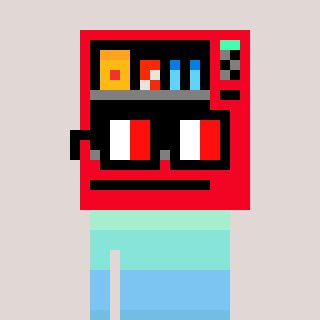
a pixel art character with square glasses with black frames and red eyes, a vending machine-shaped head and a grayscale-colored body on a warm background